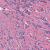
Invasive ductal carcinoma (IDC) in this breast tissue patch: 1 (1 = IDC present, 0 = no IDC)